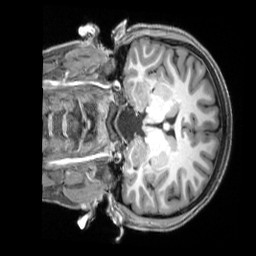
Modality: T1w
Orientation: coronal
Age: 24
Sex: female
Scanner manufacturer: siemens
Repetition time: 2.3 s
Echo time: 0.00229 s